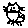
Label: cat